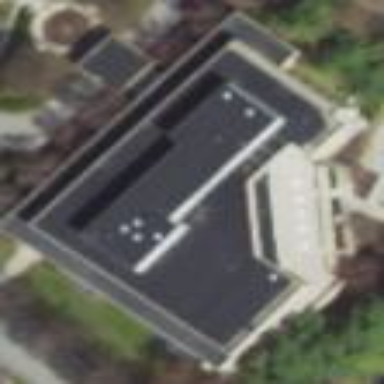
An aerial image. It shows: Hospital building.